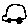
Label: car